Question: Thanks to a lot of help I've received here on SO, I've gotten an algorithm to check a list of around 15,000 8-letter words for any partial anagrams, against a list of around 50,000 total words (so I suppose a total of 108 million iterations). I call this method once for each comparison (so 750 million times). I'm getting the following error, always somewhere in the midst of the 119th iteration through the 1,350 there should be:
'''
AnagramFINAL(2960,0xac8c7a28) malloc: *** mmap(size=<PHONE>) failed (error code=12)
*** error: can't allocate region
*** set a breakpoint in malloc_error_break to debug
'''
I've narrowed the memory issue down to being a huge number of allocated CFStrings (immutable). Any idea what I can do to remedy the issue? I'm using ARC and an '@autoreleasepool', not sure what else I could do, it seems something isn't being released when it should be.
AnagramDetector.h
'''
#import <Foundation/Foundation.h>
@interface AnagramDetector : NSObject {
NSDictionary *allEightLetterWords;
NSDictionary *allWords;
NSFileManager *fileManager;
NSArray *paths;
NSString *documentsDirectory;
NSString *filePath;
}
- (BOOL) does: (NSString *) longWord contain: (NSString *) shortWord;
- (NSDictionary *) setupAllWordList;
- (NSDictionary *) setupEightLetterWordList;
- (void) saveDictionary: (NSMutableDictionary *)currentArray;
@end
'''
AnagramDetector.m
'''
@implementation AnagramDetector
- (id) init {
self = [super init];
if (self) {
fileManager = [NSFileManager defaultManager];
paths = NSSearchPathForDirectoriesInDomains(NSDocumentDirectory, NSUserDomainMask, YES);
documentsDirectory = [paths objectAtIndex:0];
}
return self;
}
- (BOOL) does: (NSString *) longWord contain: (NSString *) shortWord {
@autoreleasepool {
NSMutableString *longerWord = [longWord mutableCopy];
for (int i = 0; i < [shortWord length]; i++) {
NSString *letter = [shortWord substringWithRange: NSMakeRange(i, 1)];
NSRange letterRange = [longerWord rangeOfString: letter];
if (letterRange.location != NSNotFound) {
[longerWord deleteCharactersInRange: letterRange];
} else {
return NO;
}
}
return YES;
}
}
- (NSDictionary *) setupAllWordList {
@autoreleasepool {
NSString *fileWithAllWords = [[NSBundle mainBundle] pathForResource:@"AllDefinedWords" ofType:@"plist"];
allWords = [[NSDictionary alloc] initWithContentsOfFile: fileWithAllWords];
NSLog(@"Total number of words: %d.", [allWords count]);
}
return allWords;
}
- (NSDictionary *) setupEightLetterWordList {
@autoreleasepool {
NSString *fileWithEightWords = [[NSBundle mainBundle] pathForResource:@"AllDefinedEights" ofType:@"plist"];
allEightLetterWords = [[NSDictionary alloc] initWithContentsOfFile: fileWithEightWords];
NSLog(@"Total number of words: %d.", [allEightLetterWords count]);
}
return allEightLetterWords;
}
- (void) saveDictionary: (NSMutableDictionary *)currentArray {
@autoreleasepool {
filePath = [documentsDirectory stringByAppendingPathComponent: @"A.plist"];
[fileManager createFileAtPath:filePath contents: nil attributes: nil];
[currentArray writeToFile: filePath atomically:YES];
[currentArray removeAllObjects];
}
}
@end
'''
Code running on launch (inside AppDelegate for now, since no VC):
'''
@autoreleasepool {
AnagramDetector *detector = [[AnagramDetector alloc] init];
NSDictionary *allWords = [[NSDictionary alloc] initWithDictionary:[detector setupAllWordList]];
NSDictionary *eightWords = [[NSDictionary alloc] initWithDictionary:[detector setupEightLetterWordList]];
int remaining = [eightWords count];
for (NSString *currentEightWord in eightWords) {
if (remaining % 10 == 0) NSLog(@"%d ::: REMAINING :::", remaining);
for (NSString *currentAllWord in allWords) {
if ([detector does: [eightWords objectForKey: currentEightWord] contain: [allWords objectForKey: currentAllWord]]) {
// NSLog(@"%@ ::: CONTAINS ::: %@", [eightWords objectForKey: currentEightWord], [allWords objectForKey: currentAllWord]);
}
}
remaining--;
}
}
'''

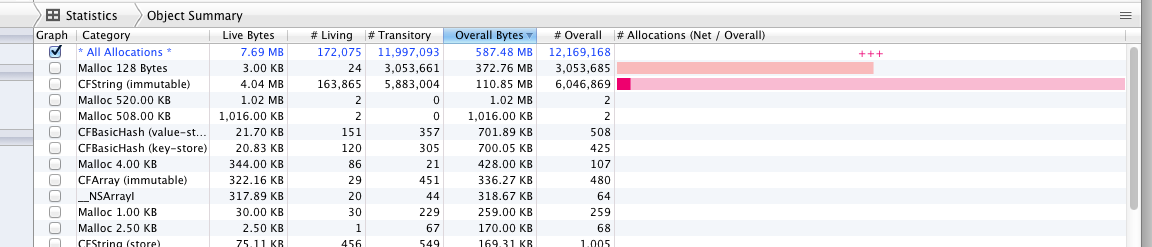
Answer: The problem seems to be that a lot of autoreleased objects fill up the memory waiting to be released. So a solution is to add your own autorelease pool scope to collect autoreleased objects and release them sooner.
I suggest that you do something like this:
'''
for (NSString *currentEightLetterWord in [eightLetterWordsDictionary allKeys]) {
@autoreleasepool {
for (NSString *currentWord in [allWordsDictionary allKeys]) {
}
}
}
'''
Now all autoreleased objects inside '@autoreleasepool { .. }' will be released for each iteration of the outer loop.
As you see ARC might save you from thinking about most reference counting and memory management issues but objects can still end up in autorelease pools with ARC when using methods that directly or indirectly create autoreleased objects.
An alternative solution that I don't really recommend is to try to avoid using method that will use autorelease. Then 'does:contain:' could awkwardly be rewritten to something like this:
'''
- (BOOL) does: (NSString* ) longWord contain: (NSString *) shortWord {
NSMutableString *haystack = [longWord mutableCopy];
NSMutableString *needle = [shortWord mutableCopy];
while([haystack length] > 0 && [needle length] > 0) {
NSMutableCharacterSet *set = [[NSMutableCharacterSet alloc] init];
[set addCharactersInRange:NSMakeRange([needle characterAtIndex:0], 1)];
if ([haystack rangeOfCharacterFromSet:set].location == NSNotFound) return NO;
haystack = [haystack mutableCopy];
[haystack deleteCharactersInRange:NSMakeRange(0, [haystack rangeOfCharacterFromSet: set].location)];
needle = [needle mutableCopy];
[needle deleteCharactersInRange:NSMakeRange(0, 1)];
}
return YES;
}
'''